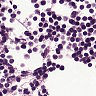
Metastatic tissue present: no